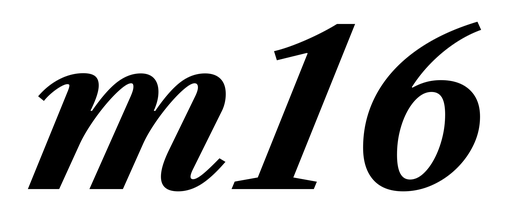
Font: LibreCaslonText-Italic_Bold_Italic